Question: This is my folder structure

I wan to call a partialview from my view on my area
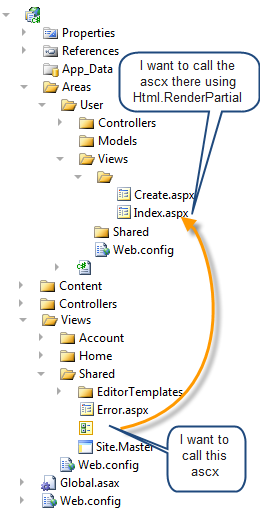
Answer: You could specify the full location of the view when rendering it:
'''
<% Html.RenderPartial("~/Areas/User/Views/SomeController/Foo.ascx"); %>
'''
---
UPDATE:
And in order to call a partial from the 'Shared' folder:
'''
<% Html.RenderPartial("~/Views/Shared/Foo.ascx"); %>
'''